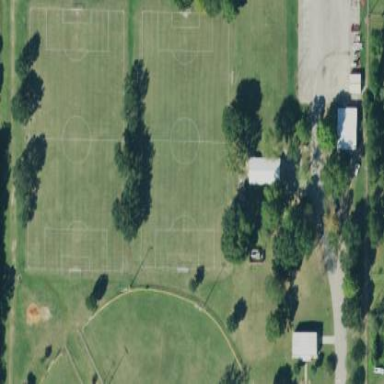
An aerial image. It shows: Soccer pitch for leisureland activities.